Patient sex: M
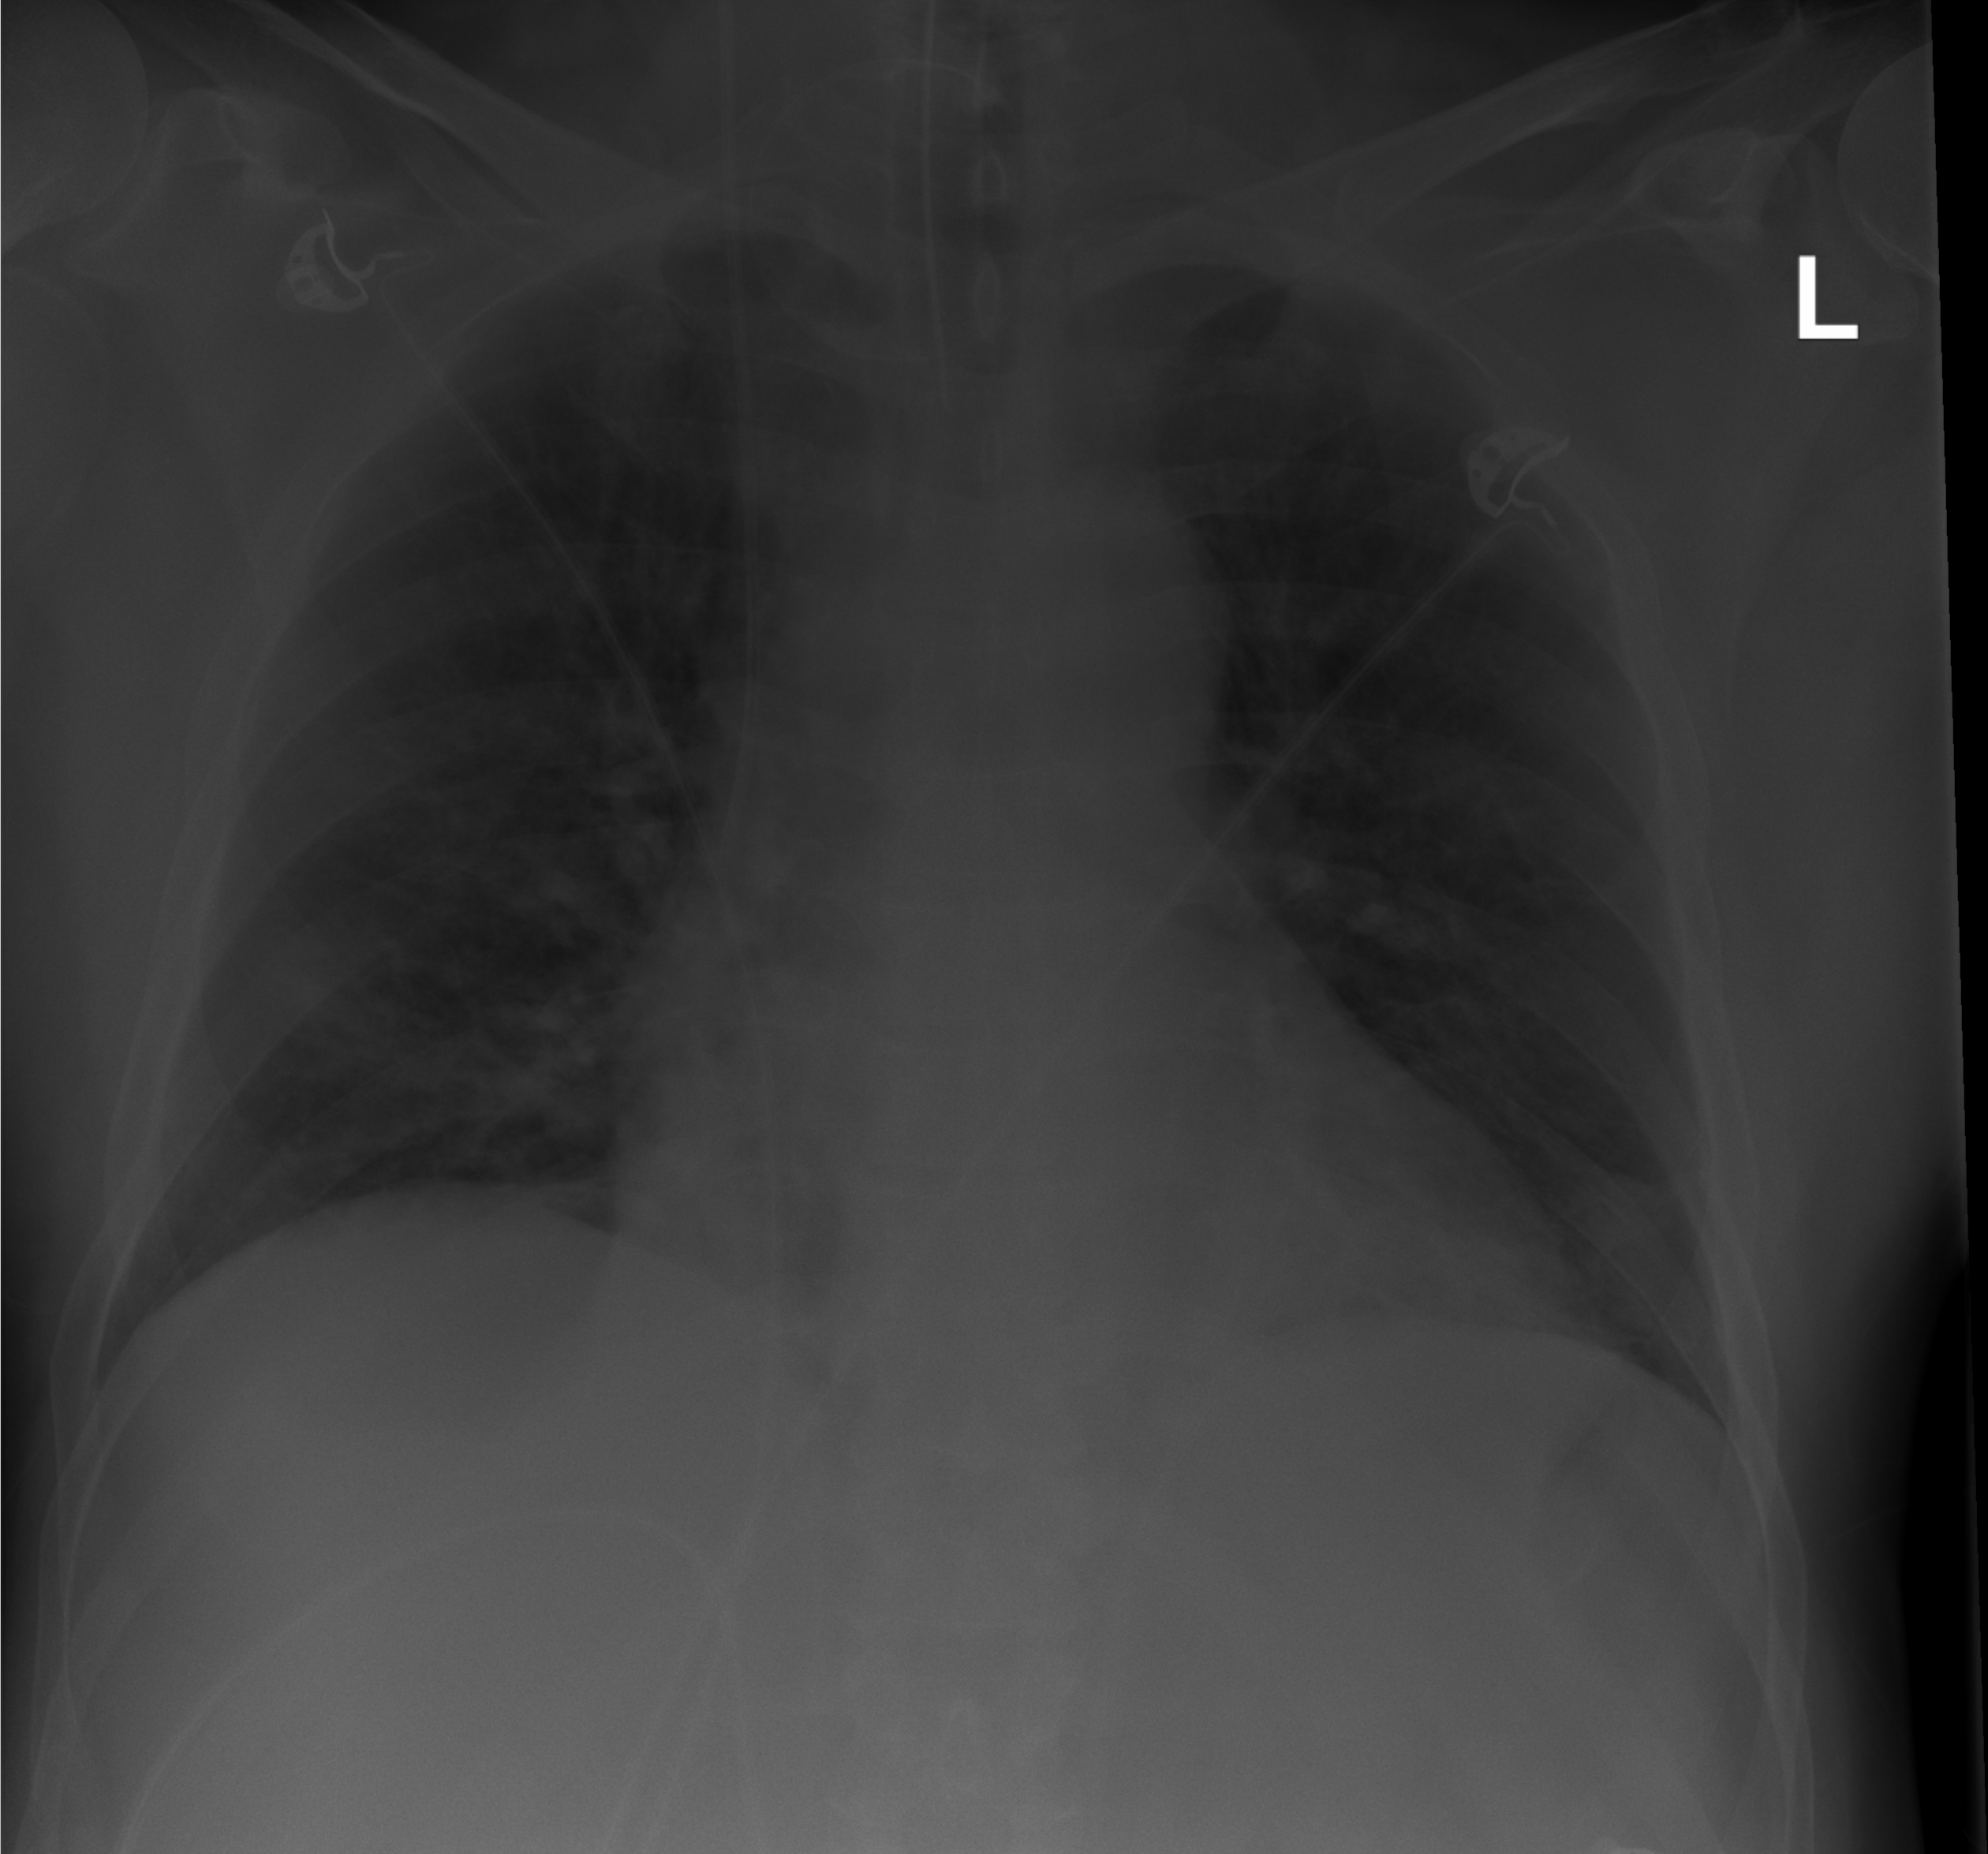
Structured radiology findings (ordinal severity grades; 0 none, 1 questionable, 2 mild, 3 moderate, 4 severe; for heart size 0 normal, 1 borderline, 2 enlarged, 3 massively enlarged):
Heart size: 2
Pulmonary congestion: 2
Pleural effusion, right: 0
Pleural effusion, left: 0
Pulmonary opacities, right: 1
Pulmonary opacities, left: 1
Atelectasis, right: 1
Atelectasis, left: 1